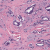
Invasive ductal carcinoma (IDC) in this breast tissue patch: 1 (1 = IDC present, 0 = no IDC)